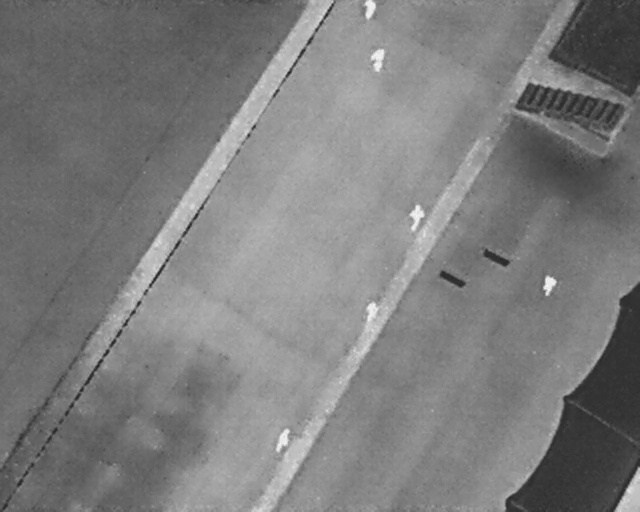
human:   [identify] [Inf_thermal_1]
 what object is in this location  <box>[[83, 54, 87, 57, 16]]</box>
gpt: <ref>1 large person at the right</ref>

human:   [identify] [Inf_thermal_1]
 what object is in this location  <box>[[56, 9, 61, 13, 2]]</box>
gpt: <ref>1 large person at the top</ref>

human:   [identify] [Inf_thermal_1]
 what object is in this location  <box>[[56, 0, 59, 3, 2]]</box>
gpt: <ref>1 medium person at the top</ref>

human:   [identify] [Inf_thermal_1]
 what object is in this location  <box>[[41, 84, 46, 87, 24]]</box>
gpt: <ref>1 large person at the bottom</ref>